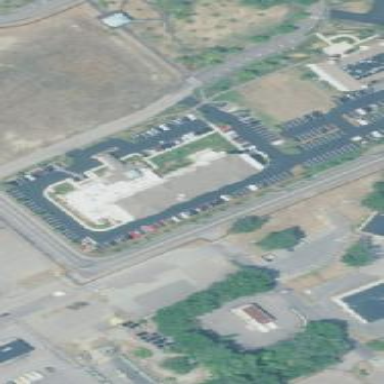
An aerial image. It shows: Hotel building.